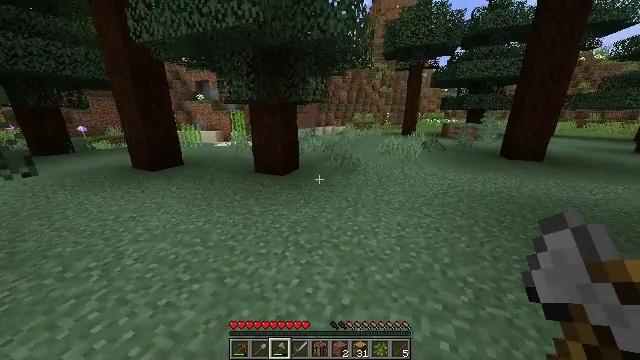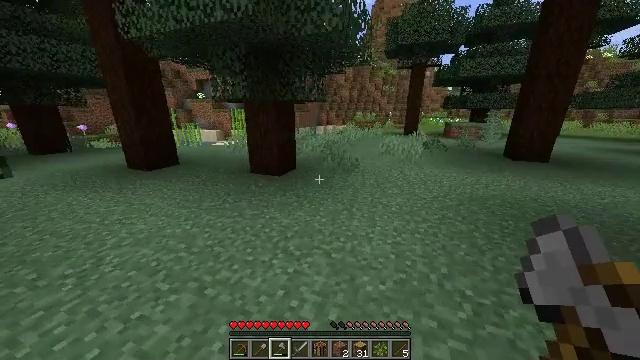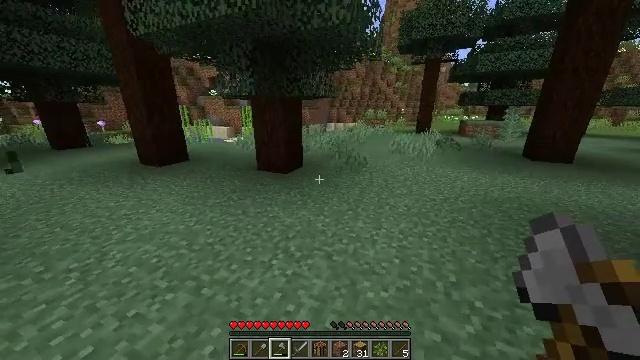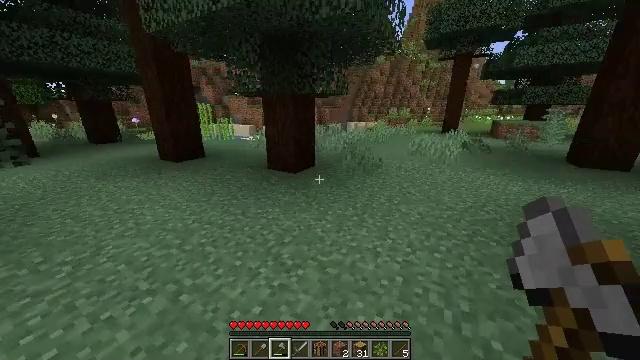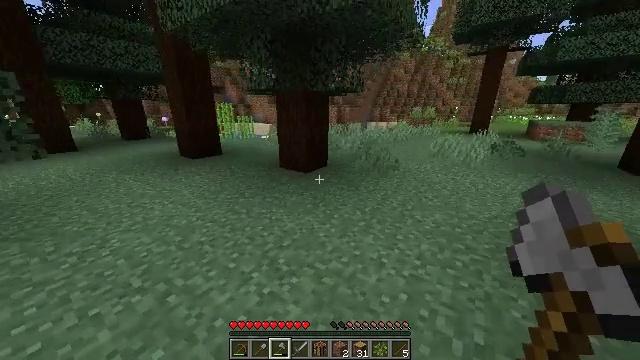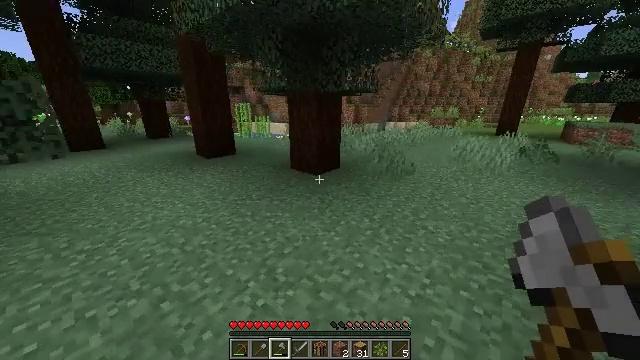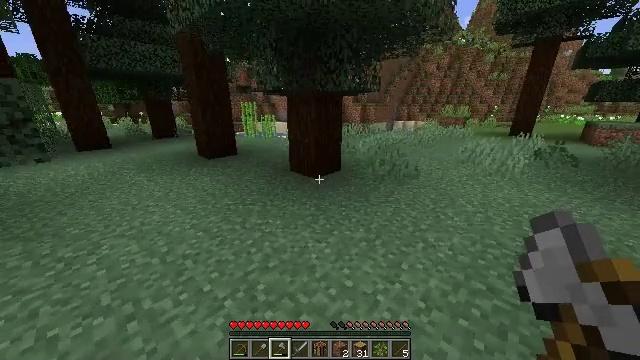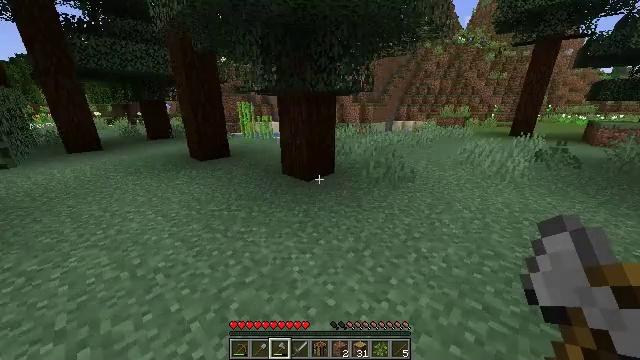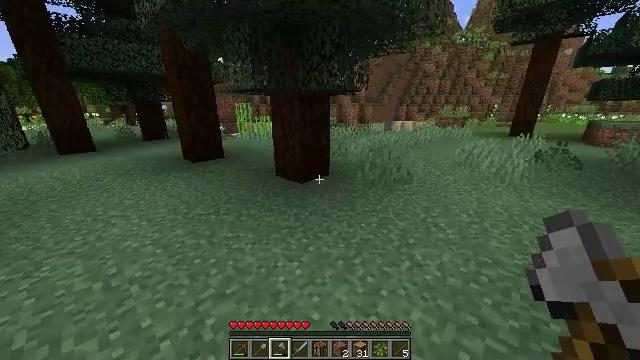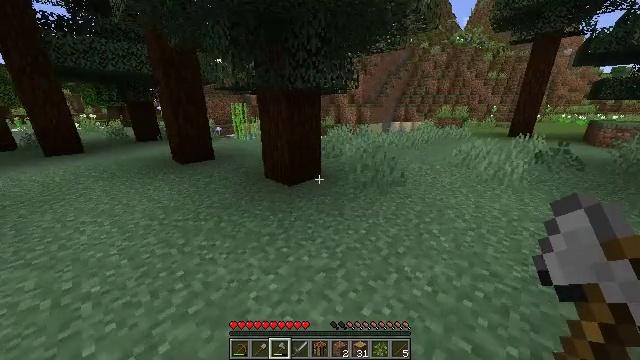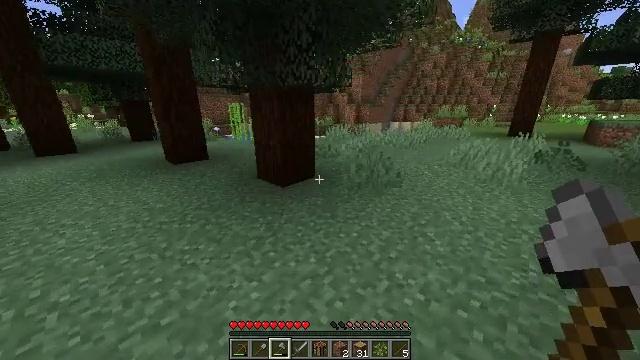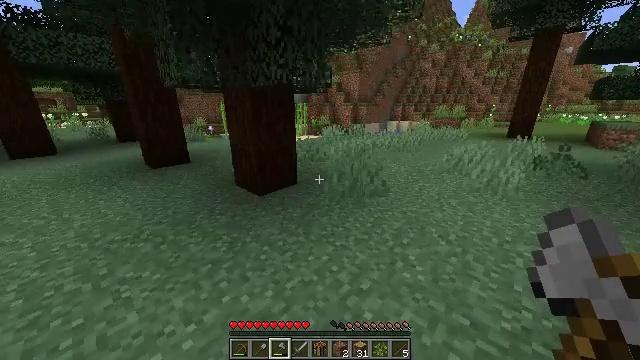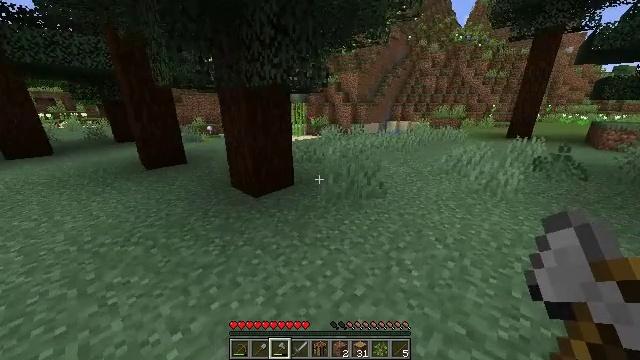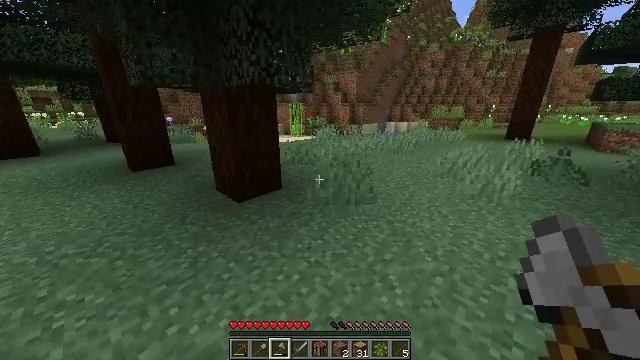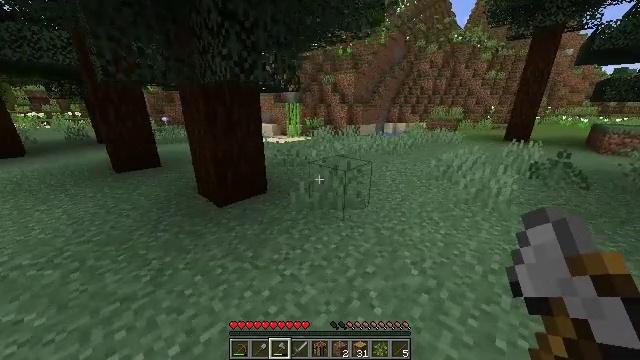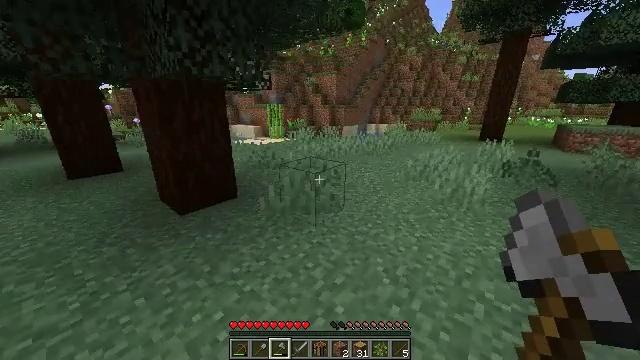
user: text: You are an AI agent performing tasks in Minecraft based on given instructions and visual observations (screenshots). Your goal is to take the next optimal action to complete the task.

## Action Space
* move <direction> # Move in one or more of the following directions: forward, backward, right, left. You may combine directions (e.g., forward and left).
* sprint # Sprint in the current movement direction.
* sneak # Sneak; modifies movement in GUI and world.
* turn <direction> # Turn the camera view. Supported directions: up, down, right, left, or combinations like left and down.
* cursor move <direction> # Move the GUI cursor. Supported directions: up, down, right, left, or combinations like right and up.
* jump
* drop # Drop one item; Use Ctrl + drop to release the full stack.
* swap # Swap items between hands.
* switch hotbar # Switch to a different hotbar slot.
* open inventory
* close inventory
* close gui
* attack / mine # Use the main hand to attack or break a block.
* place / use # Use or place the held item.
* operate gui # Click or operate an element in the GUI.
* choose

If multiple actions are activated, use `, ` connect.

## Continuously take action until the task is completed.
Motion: motion action
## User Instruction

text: Mine the purple bed.
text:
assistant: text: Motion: move forward and move right, sprint
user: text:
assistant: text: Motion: move forward and move right, sprint, turn left
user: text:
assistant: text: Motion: move forward and move right, sprint, turn left
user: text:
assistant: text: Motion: move forward and move right, sprint, turn left
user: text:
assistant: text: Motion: move forward and move right, sprint, turn left
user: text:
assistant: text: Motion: move forward and move right, sprint, turn left
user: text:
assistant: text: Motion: move forward and move right, sprint
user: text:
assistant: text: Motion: move forward and move right, sprint
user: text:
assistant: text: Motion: move forward and move right, sprint
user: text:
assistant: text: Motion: move forward and move right, sprint
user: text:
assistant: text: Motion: move forward and move right, sprint
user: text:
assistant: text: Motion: move forward and move right, sprint
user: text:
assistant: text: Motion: move forward and move right, sprint
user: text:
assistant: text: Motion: move forward and move right, sprint
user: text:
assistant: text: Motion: move forward and move right, sprint, turn right
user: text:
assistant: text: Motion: move forward and move right, sprint, turn right
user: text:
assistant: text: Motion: move forward and move right, sprint, turn right
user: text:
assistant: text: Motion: move forward and move right, sprint, turn right and down
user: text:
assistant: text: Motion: move forward and move right, sprint, turn right
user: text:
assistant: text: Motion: move forward and move right, sprint, turn right
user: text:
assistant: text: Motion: move forward and move right, sprint, turn right
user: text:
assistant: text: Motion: move forward and move right, sprint, turn right
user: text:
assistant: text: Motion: move forward and move right, sprint
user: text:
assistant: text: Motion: move forward and move right, sprint
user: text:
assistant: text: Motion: move forward, sprint, turn right
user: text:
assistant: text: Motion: move forward, sprint, turn right and up
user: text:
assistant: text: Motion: move forward, sprint, turn right and up
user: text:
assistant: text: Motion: move forward, sprint, turn right and up
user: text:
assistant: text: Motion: move forward, sprint, turn right
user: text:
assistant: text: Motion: move forward, sprint